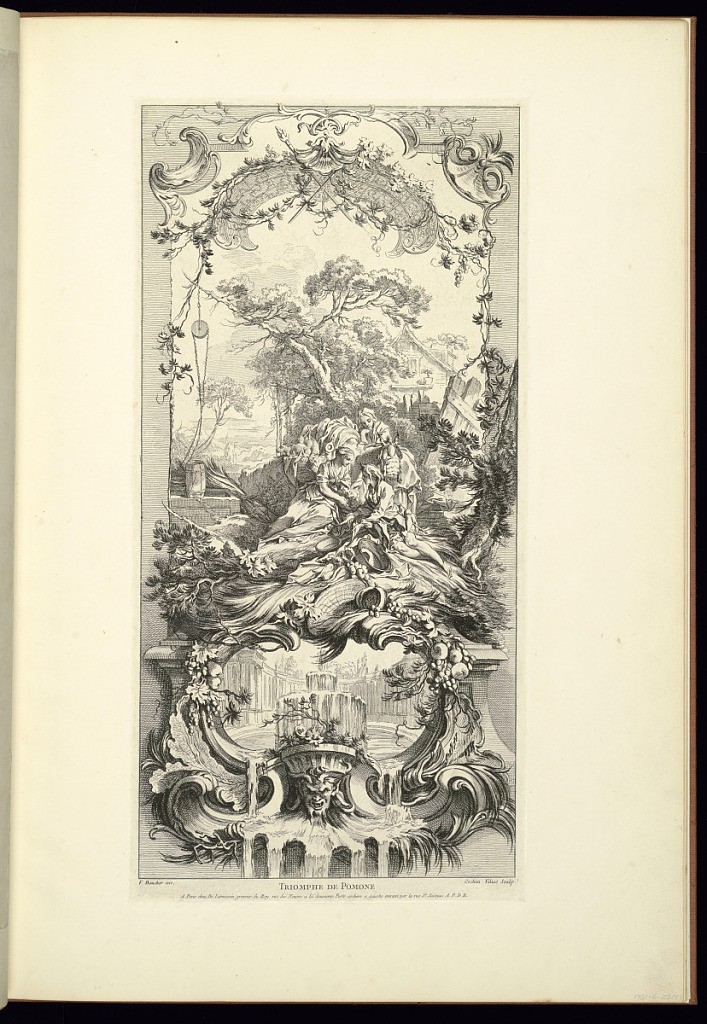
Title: Triomphe de Pomone
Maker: François Boucher, French, 1703–1770
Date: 1740
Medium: Etching and engraving on white laid paper
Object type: Print
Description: One of five panel designs for a folding screen. The other designs in the series include Rocaille (Rock Garden) etched by Charles Nicolas Cochin; Hommage Champêtre (Pastorale); Léda; and Triomphe de Priape (Triumph of Priapus) all etched by Claude Duflos the Younger. This panel design depicts Pomona, a nymph who adored her fruit trees and gardens, two young companions, a male and a female, and a rustic building in the background. Below, a cartouche decorated with fruits and leaves, the interior decorated with a circular courtyard, a fountain and grotesque mask.